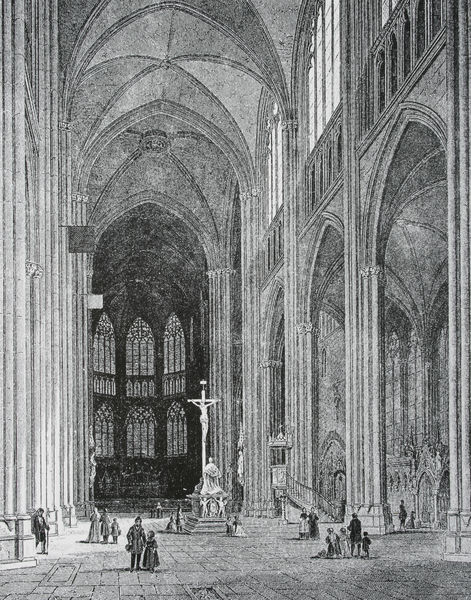
Titel: Dom zu Regensburg, Innenansicht nach der Restaurierung
Künstler: Johann Gabriel Poppel
Standort: München
Institution: Stadtmuseum
Schlagwörter: dunkel, mann, schatten, weiß, frauen, menschen, fenster, frau, glas, grau, hell, licht, männer, pfeiler, schwarz, säule, säulen, zeichnung, leute, architektur, sockel, stehen, steine, innenraum, kirche, sonne, boden, interieur, decke, familie, innen, kind, gotik, kinder, engel, skulptur, schiff, ansicht, bogen, passanten, leer, sonnenlicht, grafik, graphik, besucher, empore, pilaster, figuren, joche, fliessen, treppe, geländer, innenansicht, stufen, hoch, galerie, halle, bögen, hell dunkel, deckel, gewölbe, höhe, kreuz, dom, rippen, druck, radierung, stich, schwarzweiß, kacheln, bleiglas, altar, arkaden, hauptschiff, hochaltar, kapitelle, kathedrale, langhaus, schlussstein, kreuzrippen, kreuzrippengewölbe, mittelschiff, orgel, skulpturen, statuen, bündelpfeiler, dienste, gotisch, kanzel, langschiff, obergaden, obergarden, rippengewölbe, spitzbogen, spitzbögen, triforium, zwerggalerie, christus, jesus, kreuzigung, chor, kapelle, kruzifix, etagen, geschosse, platten, gothik, kupferstich, anbetung, basilika, kreuzgang, maßwerk, aufriss, polygon, abseiten, hallenkirche, kapellen, seitenschiffe, vierung, oberlicht, zonen, stufent, biforium, reppe, mensa, speyer, schlusstein, tich, platik, arkadengeschoss, verhältniss, sokel, graphiks, arkadeb, emo, säuzlen, thedrale, trifoirium, raumspitzbogen